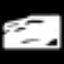
Label: squiggle